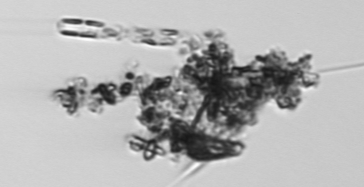
Label: detritus